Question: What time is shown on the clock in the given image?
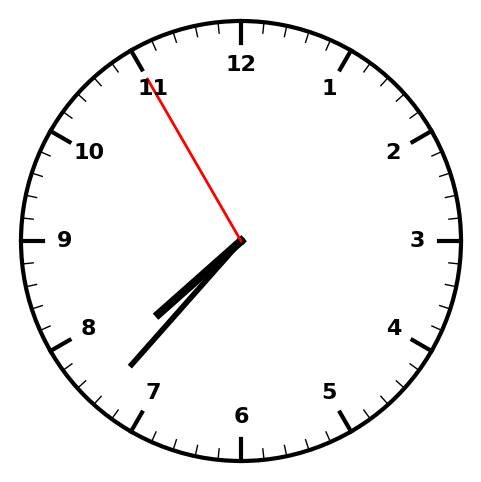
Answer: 07:36:55